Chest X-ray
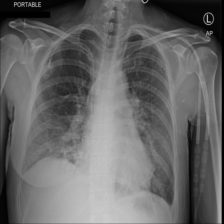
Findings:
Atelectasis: positive
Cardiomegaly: negative
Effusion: negative
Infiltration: positive
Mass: negative
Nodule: negative
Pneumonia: negative
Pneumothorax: negative
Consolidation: negative
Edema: negative
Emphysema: negative
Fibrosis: negative
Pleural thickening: negative
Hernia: negative